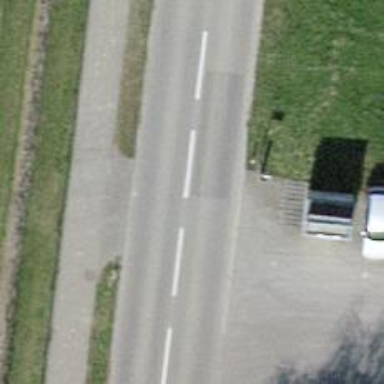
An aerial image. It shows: Public transport stop position.